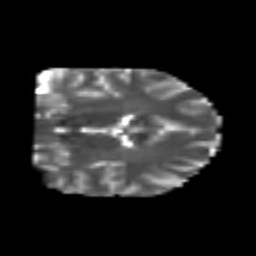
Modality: T2w
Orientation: coronal
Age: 25
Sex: male
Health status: healthy